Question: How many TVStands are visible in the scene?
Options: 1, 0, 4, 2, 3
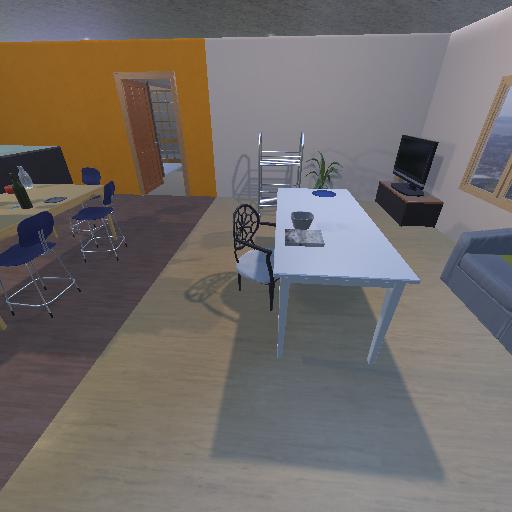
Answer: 1